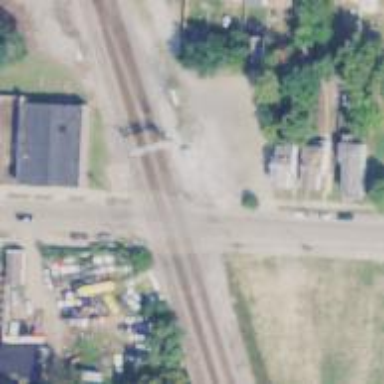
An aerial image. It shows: Railway level crossing.